Question: This is an 15-digit puzzle. Find the minimum number of steps to restore it.
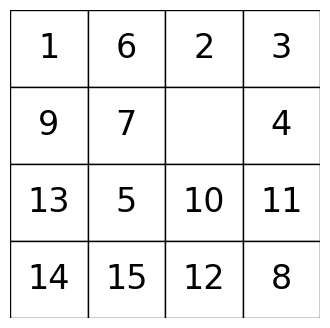
Answer: 17